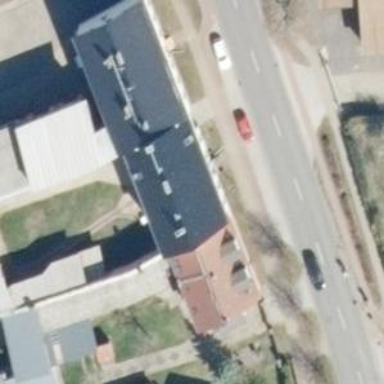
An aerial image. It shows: Terrace building.